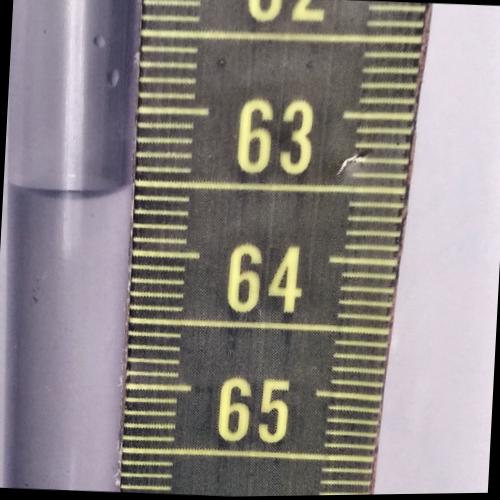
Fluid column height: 63.6 cm